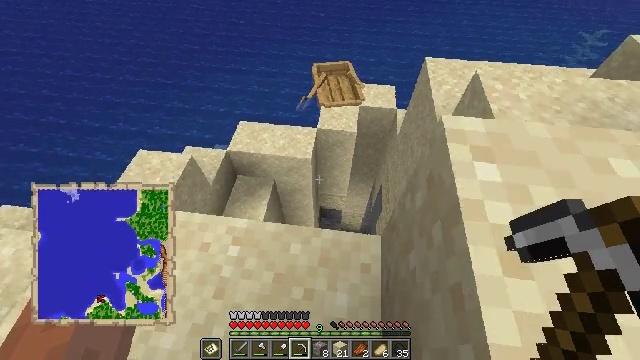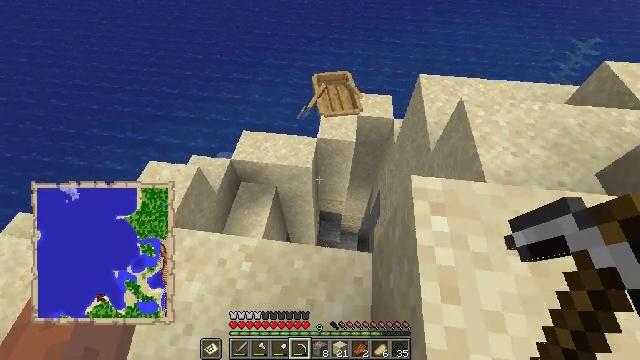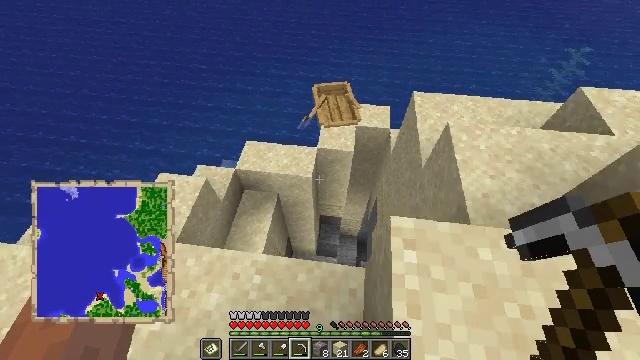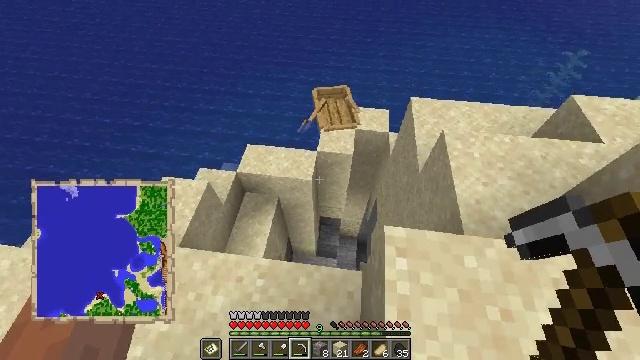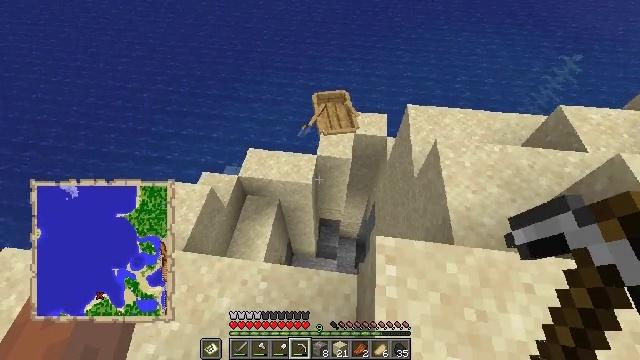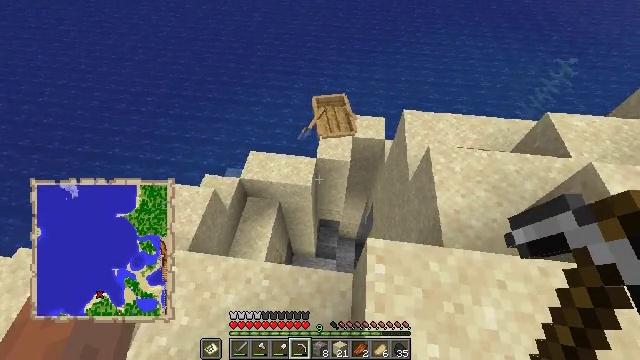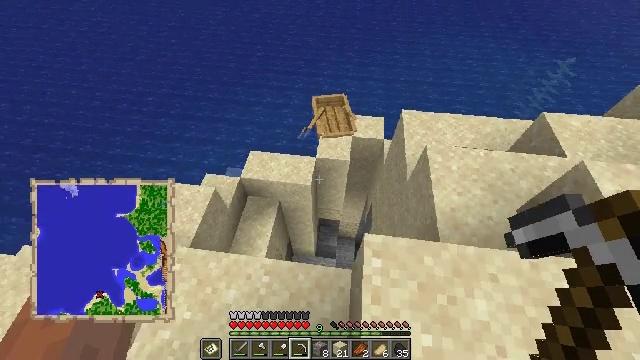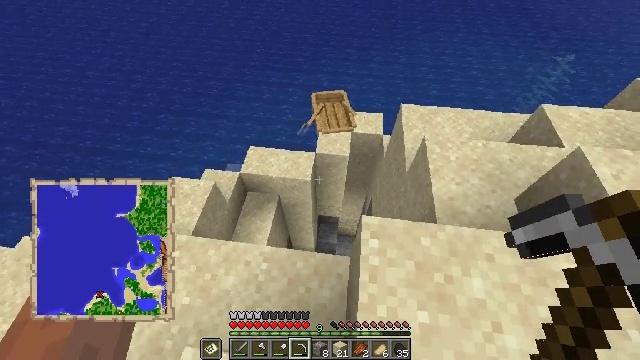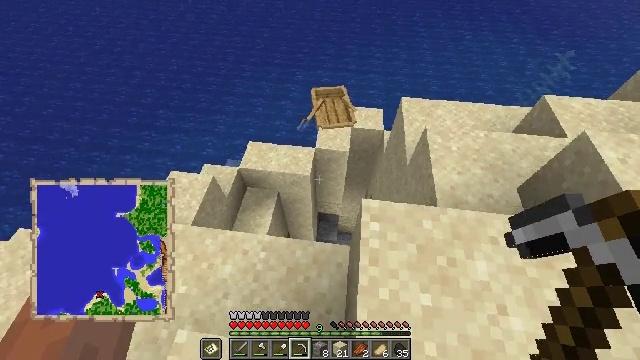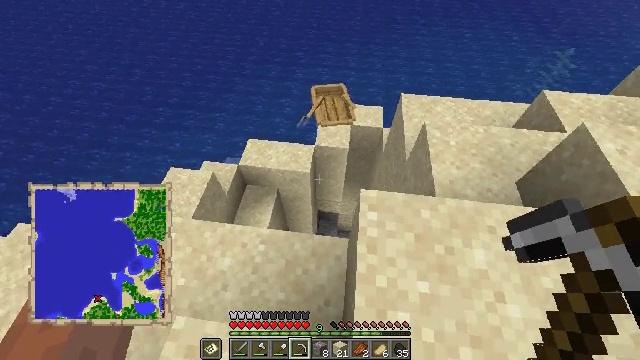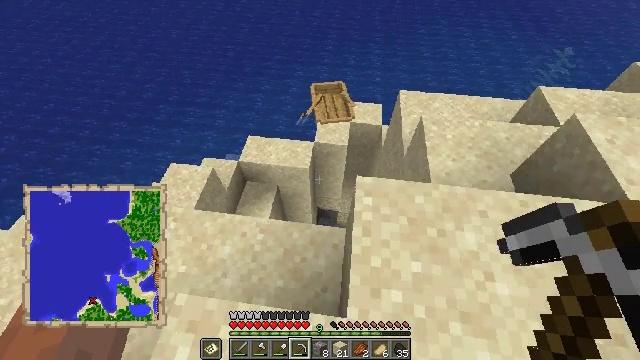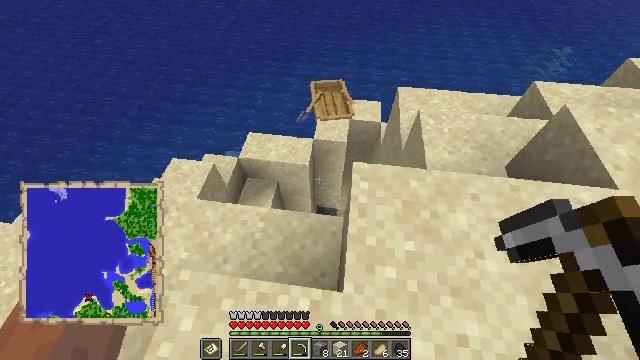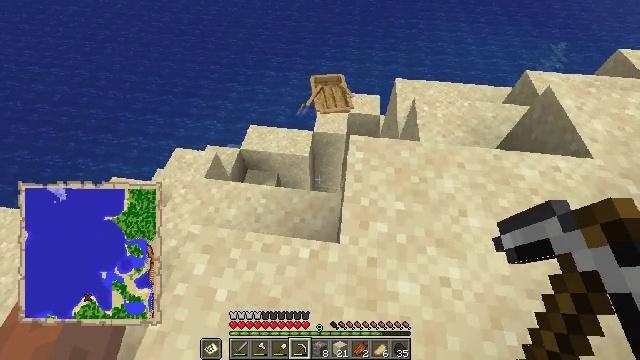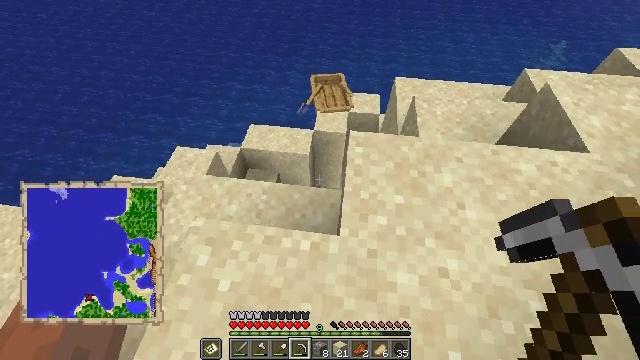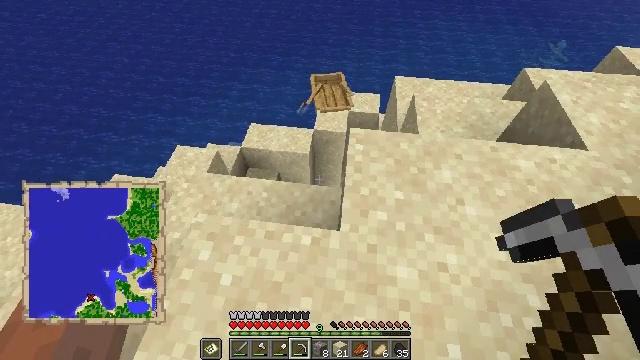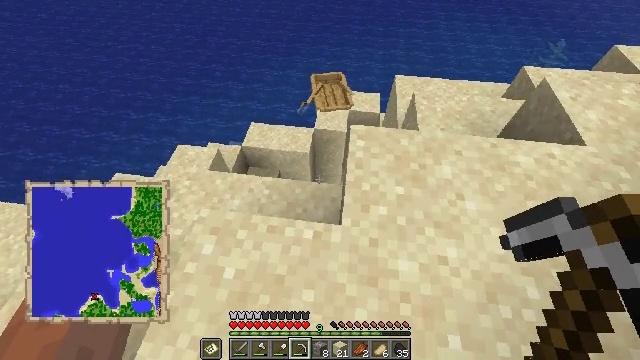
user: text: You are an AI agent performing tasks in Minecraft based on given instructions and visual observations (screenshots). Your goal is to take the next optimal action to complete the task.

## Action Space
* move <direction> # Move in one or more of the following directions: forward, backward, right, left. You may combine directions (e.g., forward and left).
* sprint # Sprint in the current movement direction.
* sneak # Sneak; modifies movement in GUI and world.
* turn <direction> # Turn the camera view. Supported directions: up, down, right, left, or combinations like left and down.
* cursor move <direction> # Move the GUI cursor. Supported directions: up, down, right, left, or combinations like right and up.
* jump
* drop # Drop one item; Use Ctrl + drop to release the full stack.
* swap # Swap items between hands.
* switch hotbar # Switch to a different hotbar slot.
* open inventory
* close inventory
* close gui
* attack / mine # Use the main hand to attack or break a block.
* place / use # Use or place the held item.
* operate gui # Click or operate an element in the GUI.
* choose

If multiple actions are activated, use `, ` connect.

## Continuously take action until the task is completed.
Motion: motion action
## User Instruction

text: Dig up some sand.
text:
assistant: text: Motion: move back, jump
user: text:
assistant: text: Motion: move back, jump
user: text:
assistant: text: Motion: move back, jump
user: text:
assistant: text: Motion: move back, jump
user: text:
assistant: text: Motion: move back
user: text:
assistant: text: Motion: move back
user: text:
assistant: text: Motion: move back
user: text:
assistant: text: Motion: move back
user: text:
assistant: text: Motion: move back
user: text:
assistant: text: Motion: move back
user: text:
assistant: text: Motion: move back
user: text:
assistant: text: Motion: no_op
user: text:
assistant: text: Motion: no_op
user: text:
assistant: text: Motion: no_op
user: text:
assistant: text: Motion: no_op
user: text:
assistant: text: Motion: no_op
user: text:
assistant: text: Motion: no_op
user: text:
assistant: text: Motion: no_op
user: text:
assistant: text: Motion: no_op
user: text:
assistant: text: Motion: move back
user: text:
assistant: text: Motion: move back
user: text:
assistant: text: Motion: move back
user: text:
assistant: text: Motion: move back
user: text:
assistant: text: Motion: no_op
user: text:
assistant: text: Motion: no_op
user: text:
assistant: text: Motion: no_op
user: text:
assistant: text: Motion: no_op
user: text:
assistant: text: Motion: no_op
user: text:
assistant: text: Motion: no_op
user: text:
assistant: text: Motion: no_op